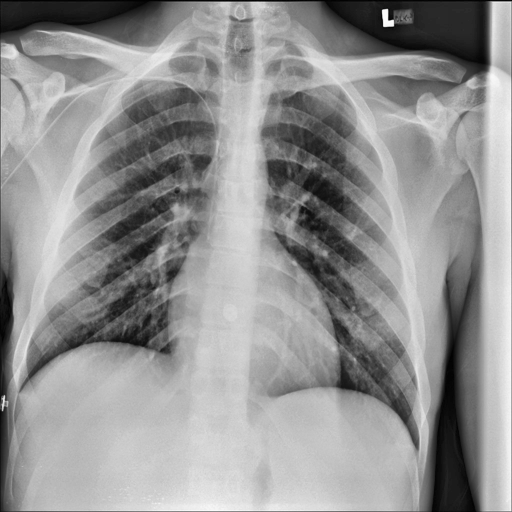
Finding: NORMAL